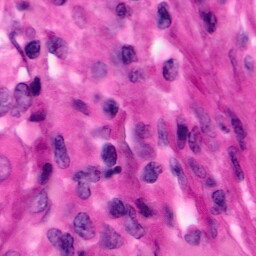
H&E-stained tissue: Pancreatic